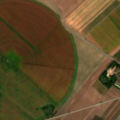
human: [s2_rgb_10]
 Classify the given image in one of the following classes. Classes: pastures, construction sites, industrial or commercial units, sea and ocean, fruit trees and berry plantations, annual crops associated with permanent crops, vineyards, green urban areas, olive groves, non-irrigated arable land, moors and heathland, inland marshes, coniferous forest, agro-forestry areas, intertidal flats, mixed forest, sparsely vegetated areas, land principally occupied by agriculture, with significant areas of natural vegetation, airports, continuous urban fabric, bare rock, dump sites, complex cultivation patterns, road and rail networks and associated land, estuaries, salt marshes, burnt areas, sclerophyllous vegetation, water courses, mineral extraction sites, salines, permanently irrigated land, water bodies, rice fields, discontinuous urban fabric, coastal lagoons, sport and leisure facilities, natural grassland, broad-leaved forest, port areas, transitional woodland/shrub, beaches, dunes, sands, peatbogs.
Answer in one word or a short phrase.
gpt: discontinuous urban fabric, non-irrigated arable land